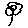
Label: flower